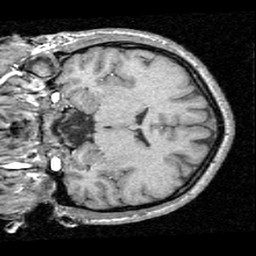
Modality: T1w
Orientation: coronal
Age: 18
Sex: male